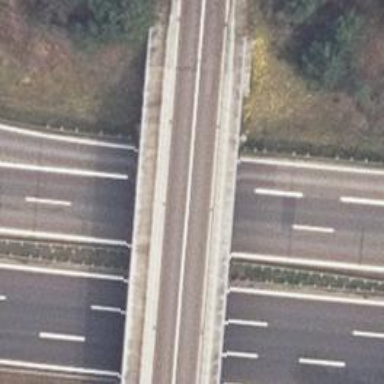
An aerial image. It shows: Asphalt road on secondary bridge.